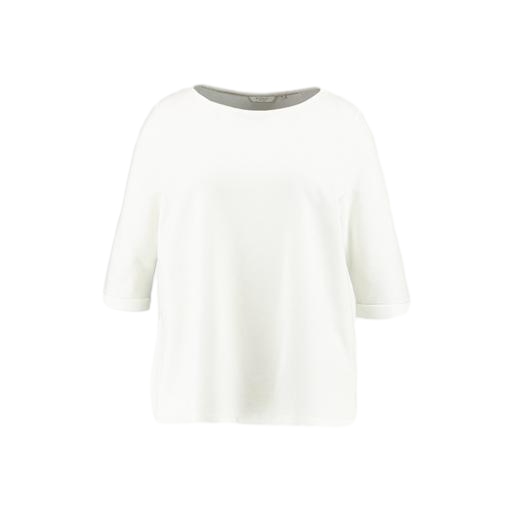
white three-quarter-sleeve top only macy, loose fit t-shirt, white petite boat-neck t-shirt only macy, white background